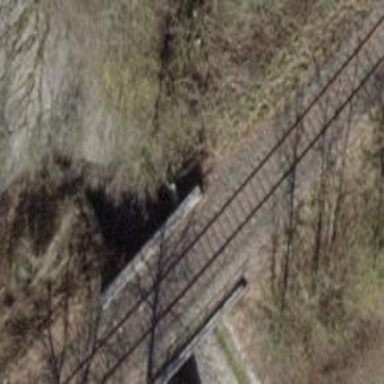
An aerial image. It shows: Preserved railway bridge with one track.